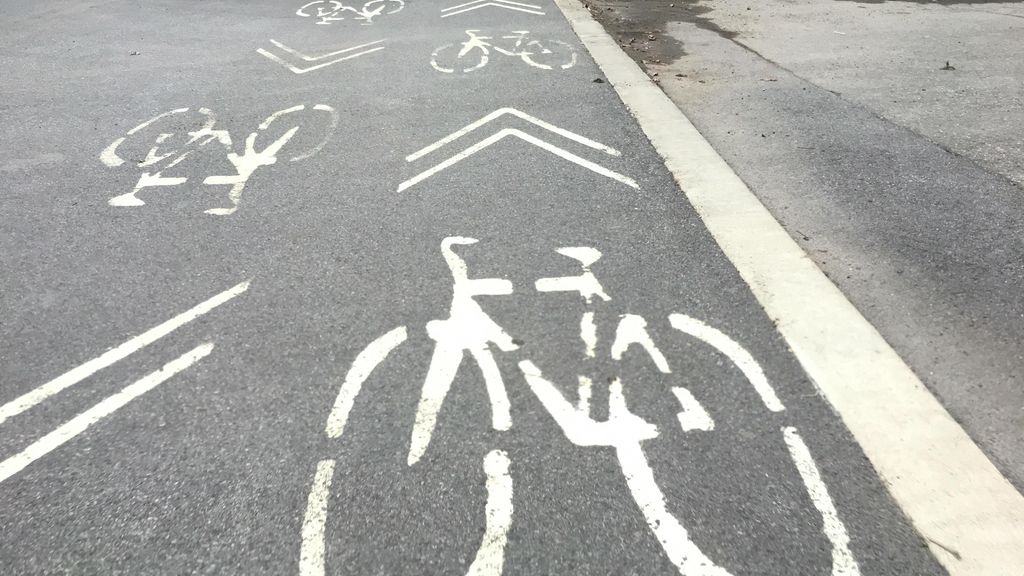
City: montreal